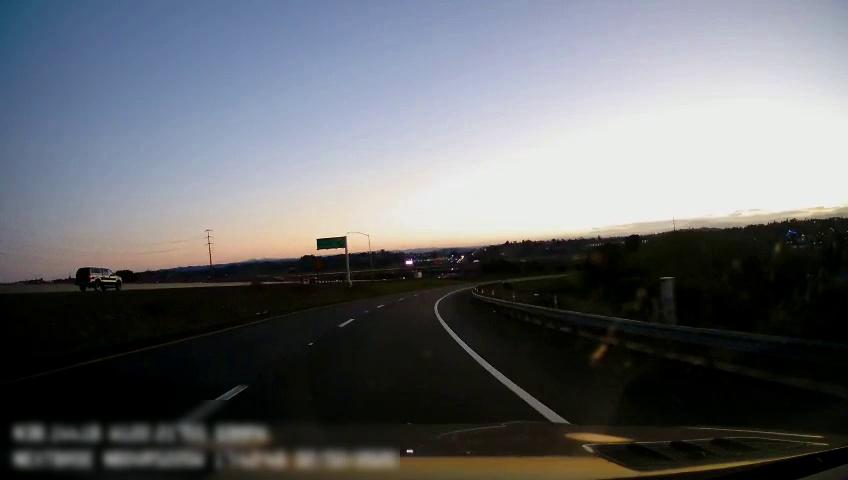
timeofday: Dusk/Dawn/Twilight
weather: Sunny
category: Drivable Space
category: Drivable Space
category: Vehicles | SUV
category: Lanes | Alternate Lane
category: Lanes | Alternate Lane
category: Lanes | Alternate Lane
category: Traffic | Signs
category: Traffic | Signs